【题型】填空题　【知识点】解析几何　【难度】easy
已知平面向量$\vec{a},\vec{b}$满足$|\vec{a}|=3,|\vec{b}|=4,\vec{a}\cdot\vec{b}=4$，若平面向量$\vec{c}$满足$|\vec{c}-\vec{b}|=1$，则$|\vec{c}-\vec{a}|$的最大值为\underline{\quad\quad\quad\quad}。
【解答】
【答案】$\boldsymbol{\sqrt{17}+1}$

【详解】如图，设$\overrightarrow{OA}=\vec{a},\overrightarrow{OB}=\vec{b},\overrightarrow{OC}=\vec{c}$，

因为$|\vec{a}|=3,|\vec{b}|=4,\vec{a}\cdot\vec{b}=4$，\\
所以$\cos\angle AOB = \dfrac{4}{3\times4} = \dfrac{1}{3}$，故$\sin\angle AOB = \dfrac{2\sqrt{2}}{3}$。

如图，以点$O$为原点，$\overrightarrow{OB}$为$x$轴的正方向建立平面直角坐标系，

则$B(4,0)$，$A(1,2\sqrt{2})$，设$C(x,y)$，\\
由$|\vec{c}-\vec{b}|=1$，得$(x-4)^2 + y^2 = 1$，\\
所以点$C$的轨迹是以点$B$为圆心，$1$为半径的圆。

$|\vec{c}-\vec{a}| = |\overrightarrow{AC}|$表示$A,C$两点间的距离，\\
所以$|\vec{c}-\vec{a}|$的最大值为$|AB|+1 = \sqrt{(4-1)^2 + (0-2\sqrt{2})^2} + 1 = \sqrt{17}+1$。

故答案为：$\sqrt{17}+1$。
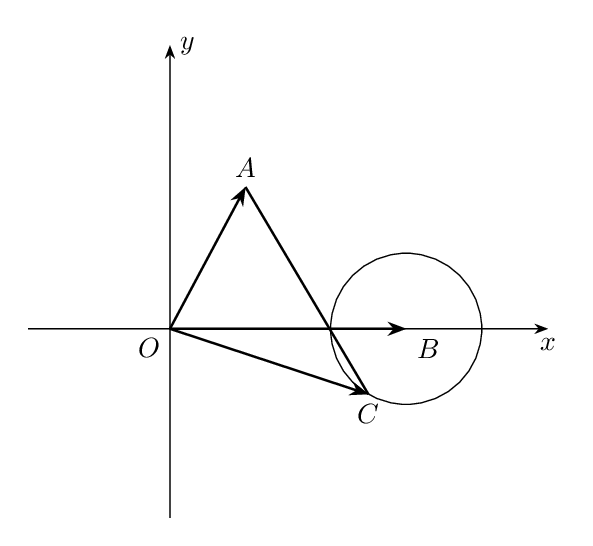